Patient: sex M, age 60
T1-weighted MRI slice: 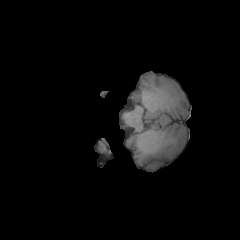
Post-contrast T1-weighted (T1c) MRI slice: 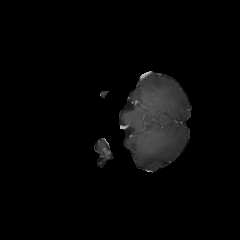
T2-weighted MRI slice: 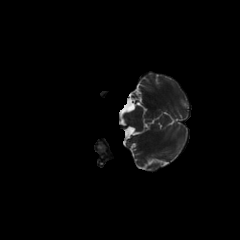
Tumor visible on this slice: no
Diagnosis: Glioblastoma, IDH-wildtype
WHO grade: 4